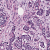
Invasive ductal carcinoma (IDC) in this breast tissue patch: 1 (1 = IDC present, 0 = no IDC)